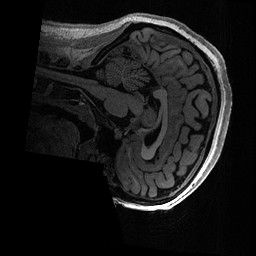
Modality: T1w
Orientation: sagittal
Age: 19
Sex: female
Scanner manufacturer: ge
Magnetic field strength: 3 T
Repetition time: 0.006952 s
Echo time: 0.00292 s